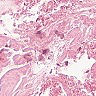
Metastatic tissue present: no